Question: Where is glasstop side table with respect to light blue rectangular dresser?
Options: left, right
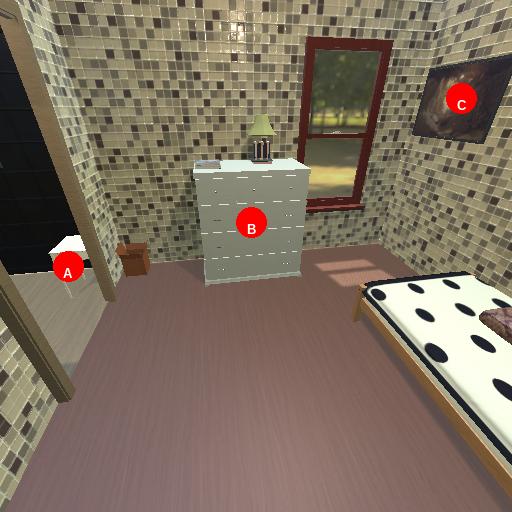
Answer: left